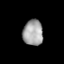
Tissue: lung
Cell type: T cells
Senescence score: 0.1732
Nuclear area (px): 503
Mean DAPI intensity: 163.567